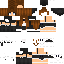
A female human skin with medium skin, wearing brown long hair dressed in a blue tshirt and black pants, featuring a closed mouth.